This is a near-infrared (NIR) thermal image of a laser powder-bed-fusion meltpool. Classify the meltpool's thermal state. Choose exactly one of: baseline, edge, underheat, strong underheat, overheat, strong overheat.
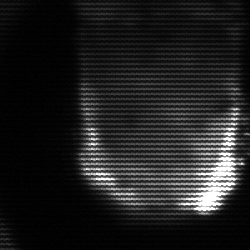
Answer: baseline